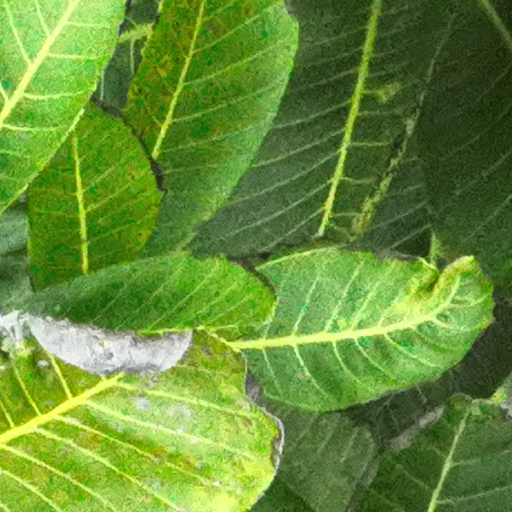
Species: Anacardium excelsum
GBIF accepted scientific name: Anacardium excelsum
Crown area (m\u00b2): 127.522